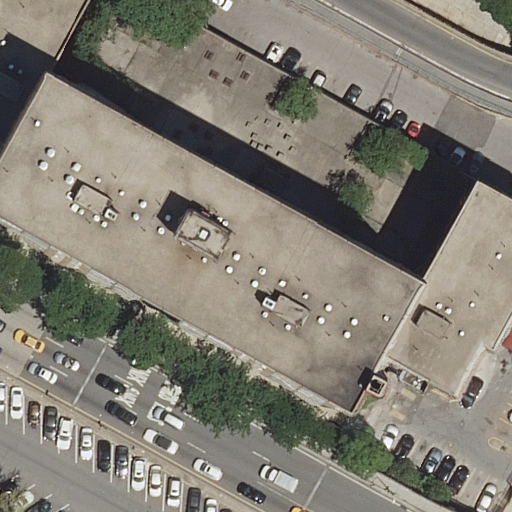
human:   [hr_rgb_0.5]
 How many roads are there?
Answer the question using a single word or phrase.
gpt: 10

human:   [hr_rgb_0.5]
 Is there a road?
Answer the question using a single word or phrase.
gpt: yes

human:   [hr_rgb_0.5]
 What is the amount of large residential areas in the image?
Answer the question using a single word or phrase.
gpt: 1

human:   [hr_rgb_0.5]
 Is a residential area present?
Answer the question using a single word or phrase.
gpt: yes

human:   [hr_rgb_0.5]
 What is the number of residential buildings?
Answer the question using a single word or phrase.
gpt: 1

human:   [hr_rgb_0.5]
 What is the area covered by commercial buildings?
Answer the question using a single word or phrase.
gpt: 0m2

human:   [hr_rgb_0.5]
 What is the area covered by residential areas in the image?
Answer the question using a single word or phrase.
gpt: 7687m2

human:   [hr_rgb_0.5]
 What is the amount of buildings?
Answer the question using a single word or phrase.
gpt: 1

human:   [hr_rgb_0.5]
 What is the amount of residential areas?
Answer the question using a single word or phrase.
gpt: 2

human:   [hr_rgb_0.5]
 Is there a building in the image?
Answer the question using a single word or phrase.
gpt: yes

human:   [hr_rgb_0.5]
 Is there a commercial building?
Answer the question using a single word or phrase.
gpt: no

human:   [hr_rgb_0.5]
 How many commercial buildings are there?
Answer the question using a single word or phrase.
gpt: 0

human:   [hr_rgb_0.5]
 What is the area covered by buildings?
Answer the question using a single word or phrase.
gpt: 5436m2

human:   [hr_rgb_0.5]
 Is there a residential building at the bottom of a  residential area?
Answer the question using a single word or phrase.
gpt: no

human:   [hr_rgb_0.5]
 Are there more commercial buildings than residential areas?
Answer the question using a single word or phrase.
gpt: no

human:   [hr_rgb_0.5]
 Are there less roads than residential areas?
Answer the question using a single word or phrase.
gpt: no

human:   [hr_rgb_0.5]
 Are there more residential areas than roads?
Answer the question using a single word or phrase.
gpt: no

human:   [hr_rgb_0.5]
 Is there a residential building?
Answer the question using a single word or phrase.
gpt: yes

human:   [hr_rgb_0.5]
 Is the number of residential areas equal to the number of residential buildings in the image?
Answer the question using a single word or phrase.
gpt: no

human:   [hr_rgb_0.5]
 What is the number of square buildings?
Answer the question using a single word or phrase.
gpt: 0

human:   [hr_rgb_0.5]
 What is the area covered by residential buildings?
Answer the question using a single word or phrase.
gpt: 5436m2

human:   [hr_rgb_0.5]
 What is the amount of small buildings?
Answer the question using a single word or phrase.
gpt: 0

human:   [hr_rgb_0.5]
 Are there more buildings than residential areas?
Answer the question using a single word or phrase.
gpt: no

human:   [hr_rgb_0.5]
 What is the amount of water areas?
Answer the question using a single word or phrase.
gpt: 0

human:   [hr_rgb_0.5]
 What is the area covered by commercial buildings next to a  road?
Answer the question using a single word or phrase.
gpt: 0m2

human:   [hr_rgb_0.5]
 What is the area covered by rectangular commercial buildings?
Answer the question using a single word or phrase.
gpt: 0m2

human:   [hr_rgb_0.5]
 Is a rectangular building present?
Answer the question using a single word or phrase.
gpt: no

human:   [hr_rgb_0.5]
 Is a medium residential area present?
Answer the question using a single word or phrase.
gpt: yes

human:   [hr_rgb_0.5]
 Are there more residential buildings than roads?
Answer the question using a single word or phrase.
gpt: no

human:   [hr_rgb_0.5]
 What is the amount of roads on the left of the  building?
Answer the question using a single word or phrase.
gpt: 3

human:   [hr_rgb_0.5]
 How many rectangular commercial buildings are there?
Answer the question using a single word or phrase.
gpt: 0

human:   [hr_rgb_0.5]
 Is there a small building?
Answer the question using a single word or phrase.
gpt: no

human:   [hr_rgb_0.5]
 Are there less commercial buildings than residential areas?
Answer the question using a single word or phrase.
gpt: yes

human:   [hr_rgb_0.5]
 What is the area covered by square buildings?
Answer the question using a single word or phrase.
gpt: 0m2

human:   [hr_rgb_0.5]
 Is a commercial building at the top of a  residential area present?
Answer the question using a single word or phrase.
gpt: no

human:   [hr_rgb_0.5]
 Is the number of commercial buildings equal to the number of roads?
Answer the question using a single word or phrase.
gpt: no

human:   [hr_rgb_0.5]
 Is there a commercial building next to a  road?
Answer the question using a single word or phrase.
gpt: no

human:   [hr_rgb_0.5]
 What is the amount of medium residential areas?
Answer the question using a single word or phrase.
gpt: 1

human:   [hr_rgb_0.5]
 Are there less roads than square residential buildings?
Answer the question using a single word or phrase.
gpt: no

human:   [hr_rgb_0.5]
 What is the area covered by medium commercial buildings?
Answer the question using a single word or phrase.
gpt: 0m2

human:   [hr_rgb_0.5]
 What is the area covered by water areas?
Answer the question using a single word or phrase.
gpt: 0m2

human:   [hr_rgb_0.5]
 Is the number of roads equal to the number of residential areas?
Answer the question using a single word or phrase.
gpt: no

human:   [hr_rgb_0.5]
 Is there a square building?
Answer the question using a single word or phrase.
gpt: no

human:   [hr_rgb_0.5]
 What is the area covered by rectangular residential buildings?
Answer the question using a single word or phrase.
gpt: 0m2

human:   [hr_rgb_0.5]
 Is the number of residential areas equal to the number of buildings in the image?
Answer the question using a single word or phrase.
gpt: no

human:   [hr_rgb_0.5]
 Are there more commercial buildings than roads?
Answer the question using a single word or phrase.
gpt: no

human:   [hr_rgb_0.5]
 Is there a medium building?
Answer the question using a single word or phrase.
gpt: no

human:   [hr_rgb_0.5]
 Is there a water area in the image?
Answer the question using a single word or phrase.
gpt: no

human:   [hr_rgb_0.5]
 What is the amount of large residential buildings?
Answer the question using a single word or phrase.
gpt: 1

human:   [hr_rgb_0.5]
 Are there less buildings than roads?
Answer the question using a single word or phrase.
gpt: yes

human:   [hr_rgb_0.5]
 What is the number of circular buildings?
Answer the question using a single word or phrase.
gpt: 0

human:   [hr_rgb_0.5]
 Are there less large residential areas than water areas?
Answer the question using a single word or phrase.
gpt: no

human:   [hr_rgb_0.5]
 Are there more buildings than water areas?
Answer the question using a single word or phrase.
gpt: yes

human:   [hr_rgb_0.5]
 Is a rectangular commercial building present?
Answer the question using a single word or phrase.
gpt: no

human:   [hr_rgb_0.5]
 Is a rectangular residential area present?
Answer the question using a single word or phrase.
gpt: yes

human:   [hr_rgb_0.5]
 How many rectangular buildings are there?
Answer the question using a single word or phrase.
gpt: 0

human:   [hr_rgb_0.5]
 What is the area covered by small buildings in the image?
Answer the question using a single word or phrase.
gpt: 0m2

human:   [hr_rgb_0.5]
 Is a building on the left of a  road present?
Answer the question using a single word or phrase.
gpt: no

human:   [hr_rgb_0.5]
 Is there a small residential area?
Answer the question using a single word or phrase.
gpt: no

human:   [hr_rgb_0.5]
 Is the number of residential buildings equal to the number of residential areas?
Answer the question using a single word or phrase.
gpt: no

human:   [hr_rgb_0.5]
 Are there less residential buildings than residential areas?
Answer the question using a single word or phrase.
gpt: yes

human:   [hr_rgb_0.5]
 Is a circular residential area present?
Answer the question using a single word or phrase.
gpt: no

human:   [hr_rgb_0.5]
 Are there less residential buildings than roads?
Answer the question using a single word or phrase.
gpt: yes

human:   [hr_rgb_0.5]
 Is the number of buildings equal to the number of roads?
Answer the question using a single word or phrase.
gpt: no